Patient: sex M, age 76
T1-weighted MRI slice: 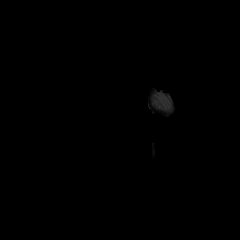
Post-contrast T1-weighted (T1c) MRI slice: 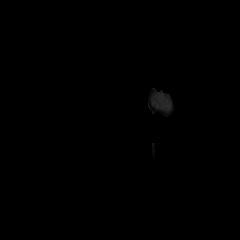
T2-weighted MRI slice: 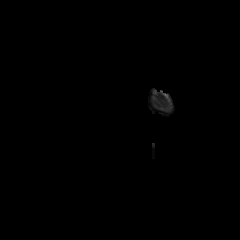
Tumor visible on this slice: no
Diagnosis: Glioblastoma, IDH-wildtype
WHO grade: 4